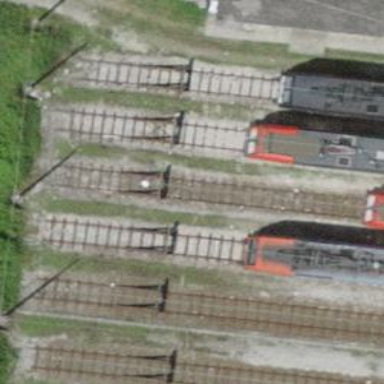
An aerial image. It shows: Railway buffer stop.